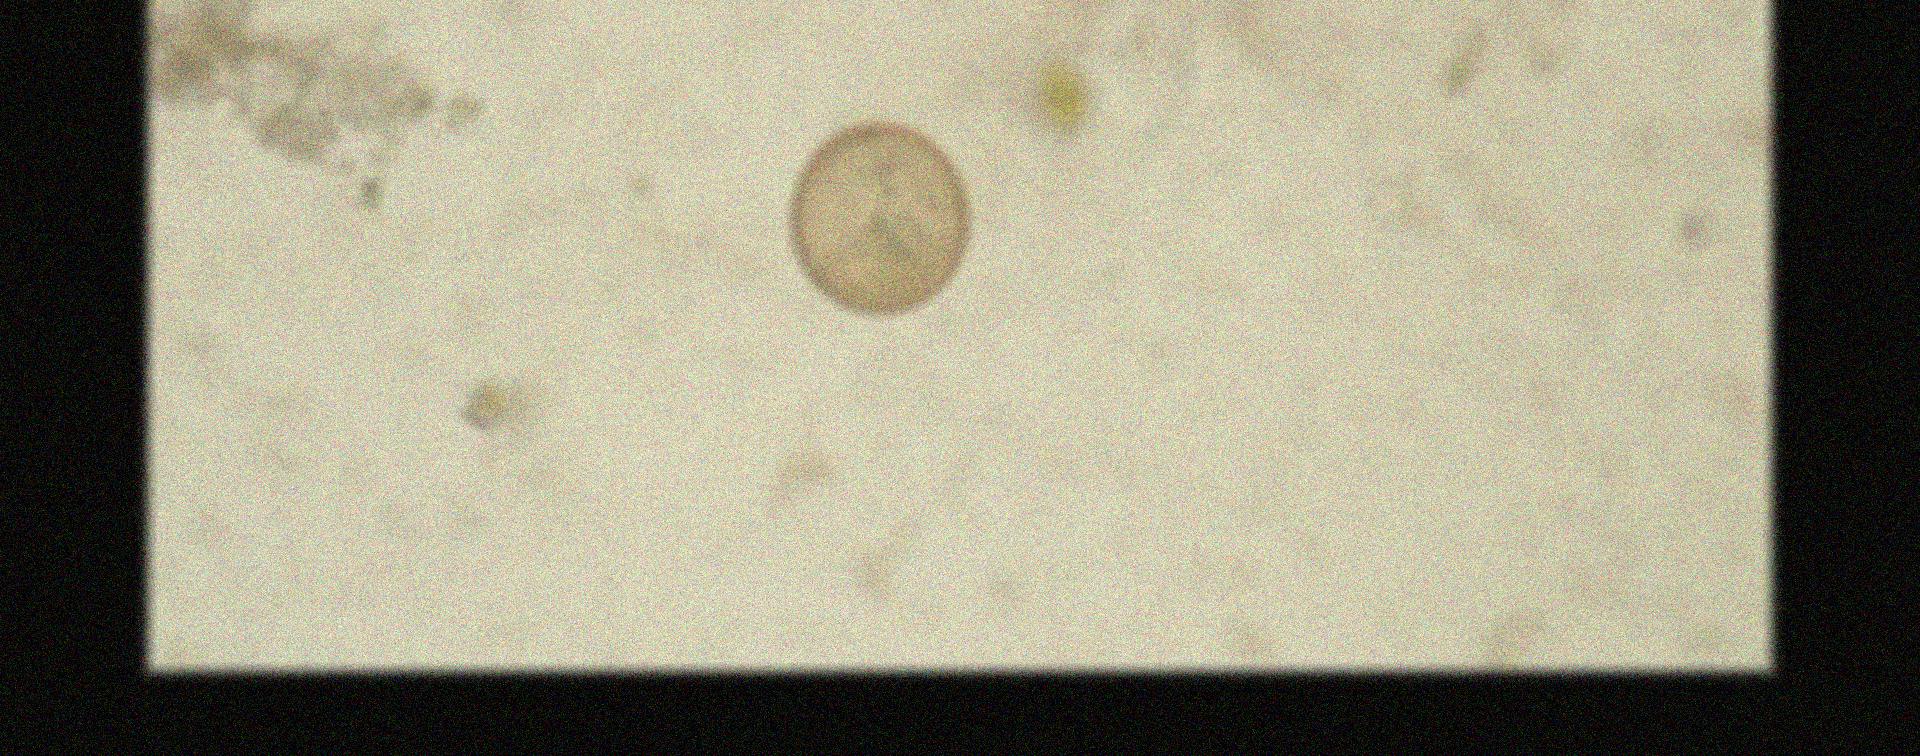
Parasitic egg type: Hymenolepis diminuta